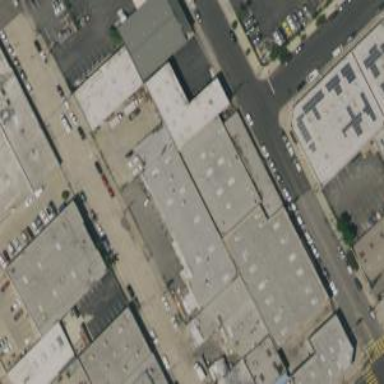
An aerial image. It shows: Industrial building.